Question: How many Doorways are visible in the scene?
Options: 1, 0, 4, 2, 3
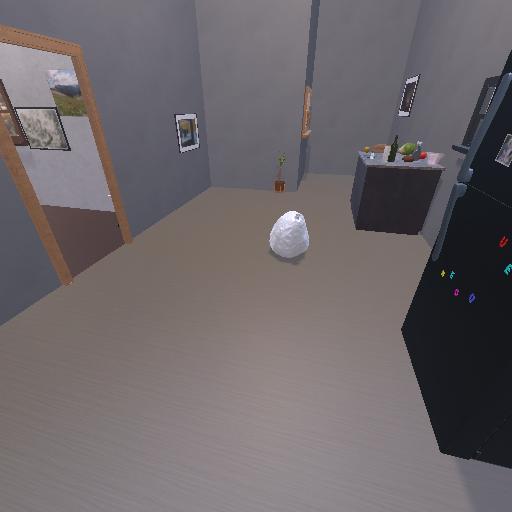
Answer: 1